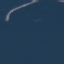
Label: SeaLake